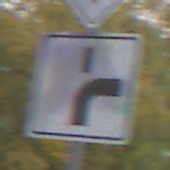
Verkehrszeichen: VerlaufVorfahrtsstrasse8
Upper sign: Vorfahrtsstrasse
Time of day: MorningAfternoon
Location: Outdoor (Urban)
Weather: PartlyCloudy
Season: NotSpecified
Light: Natural